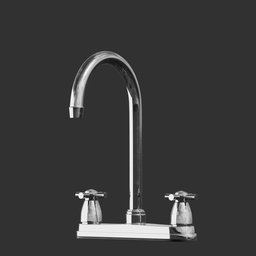
Label: appliances